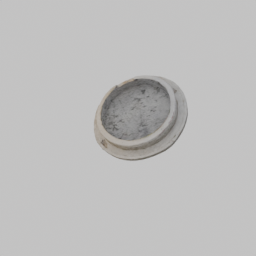
Label: appliances